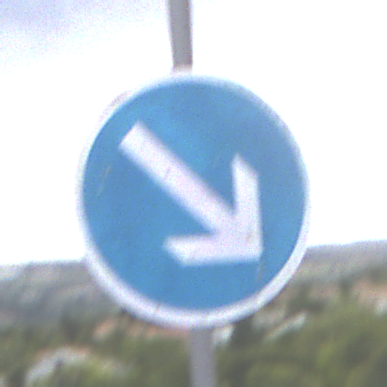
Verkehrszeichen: VorgeschriebeneVorbeifahrtRechts
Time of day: MorningAfternoon
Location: Outdoor (Suburban)
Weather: PartlyCloudy
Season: NotSpecified
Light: Natural